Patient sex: F
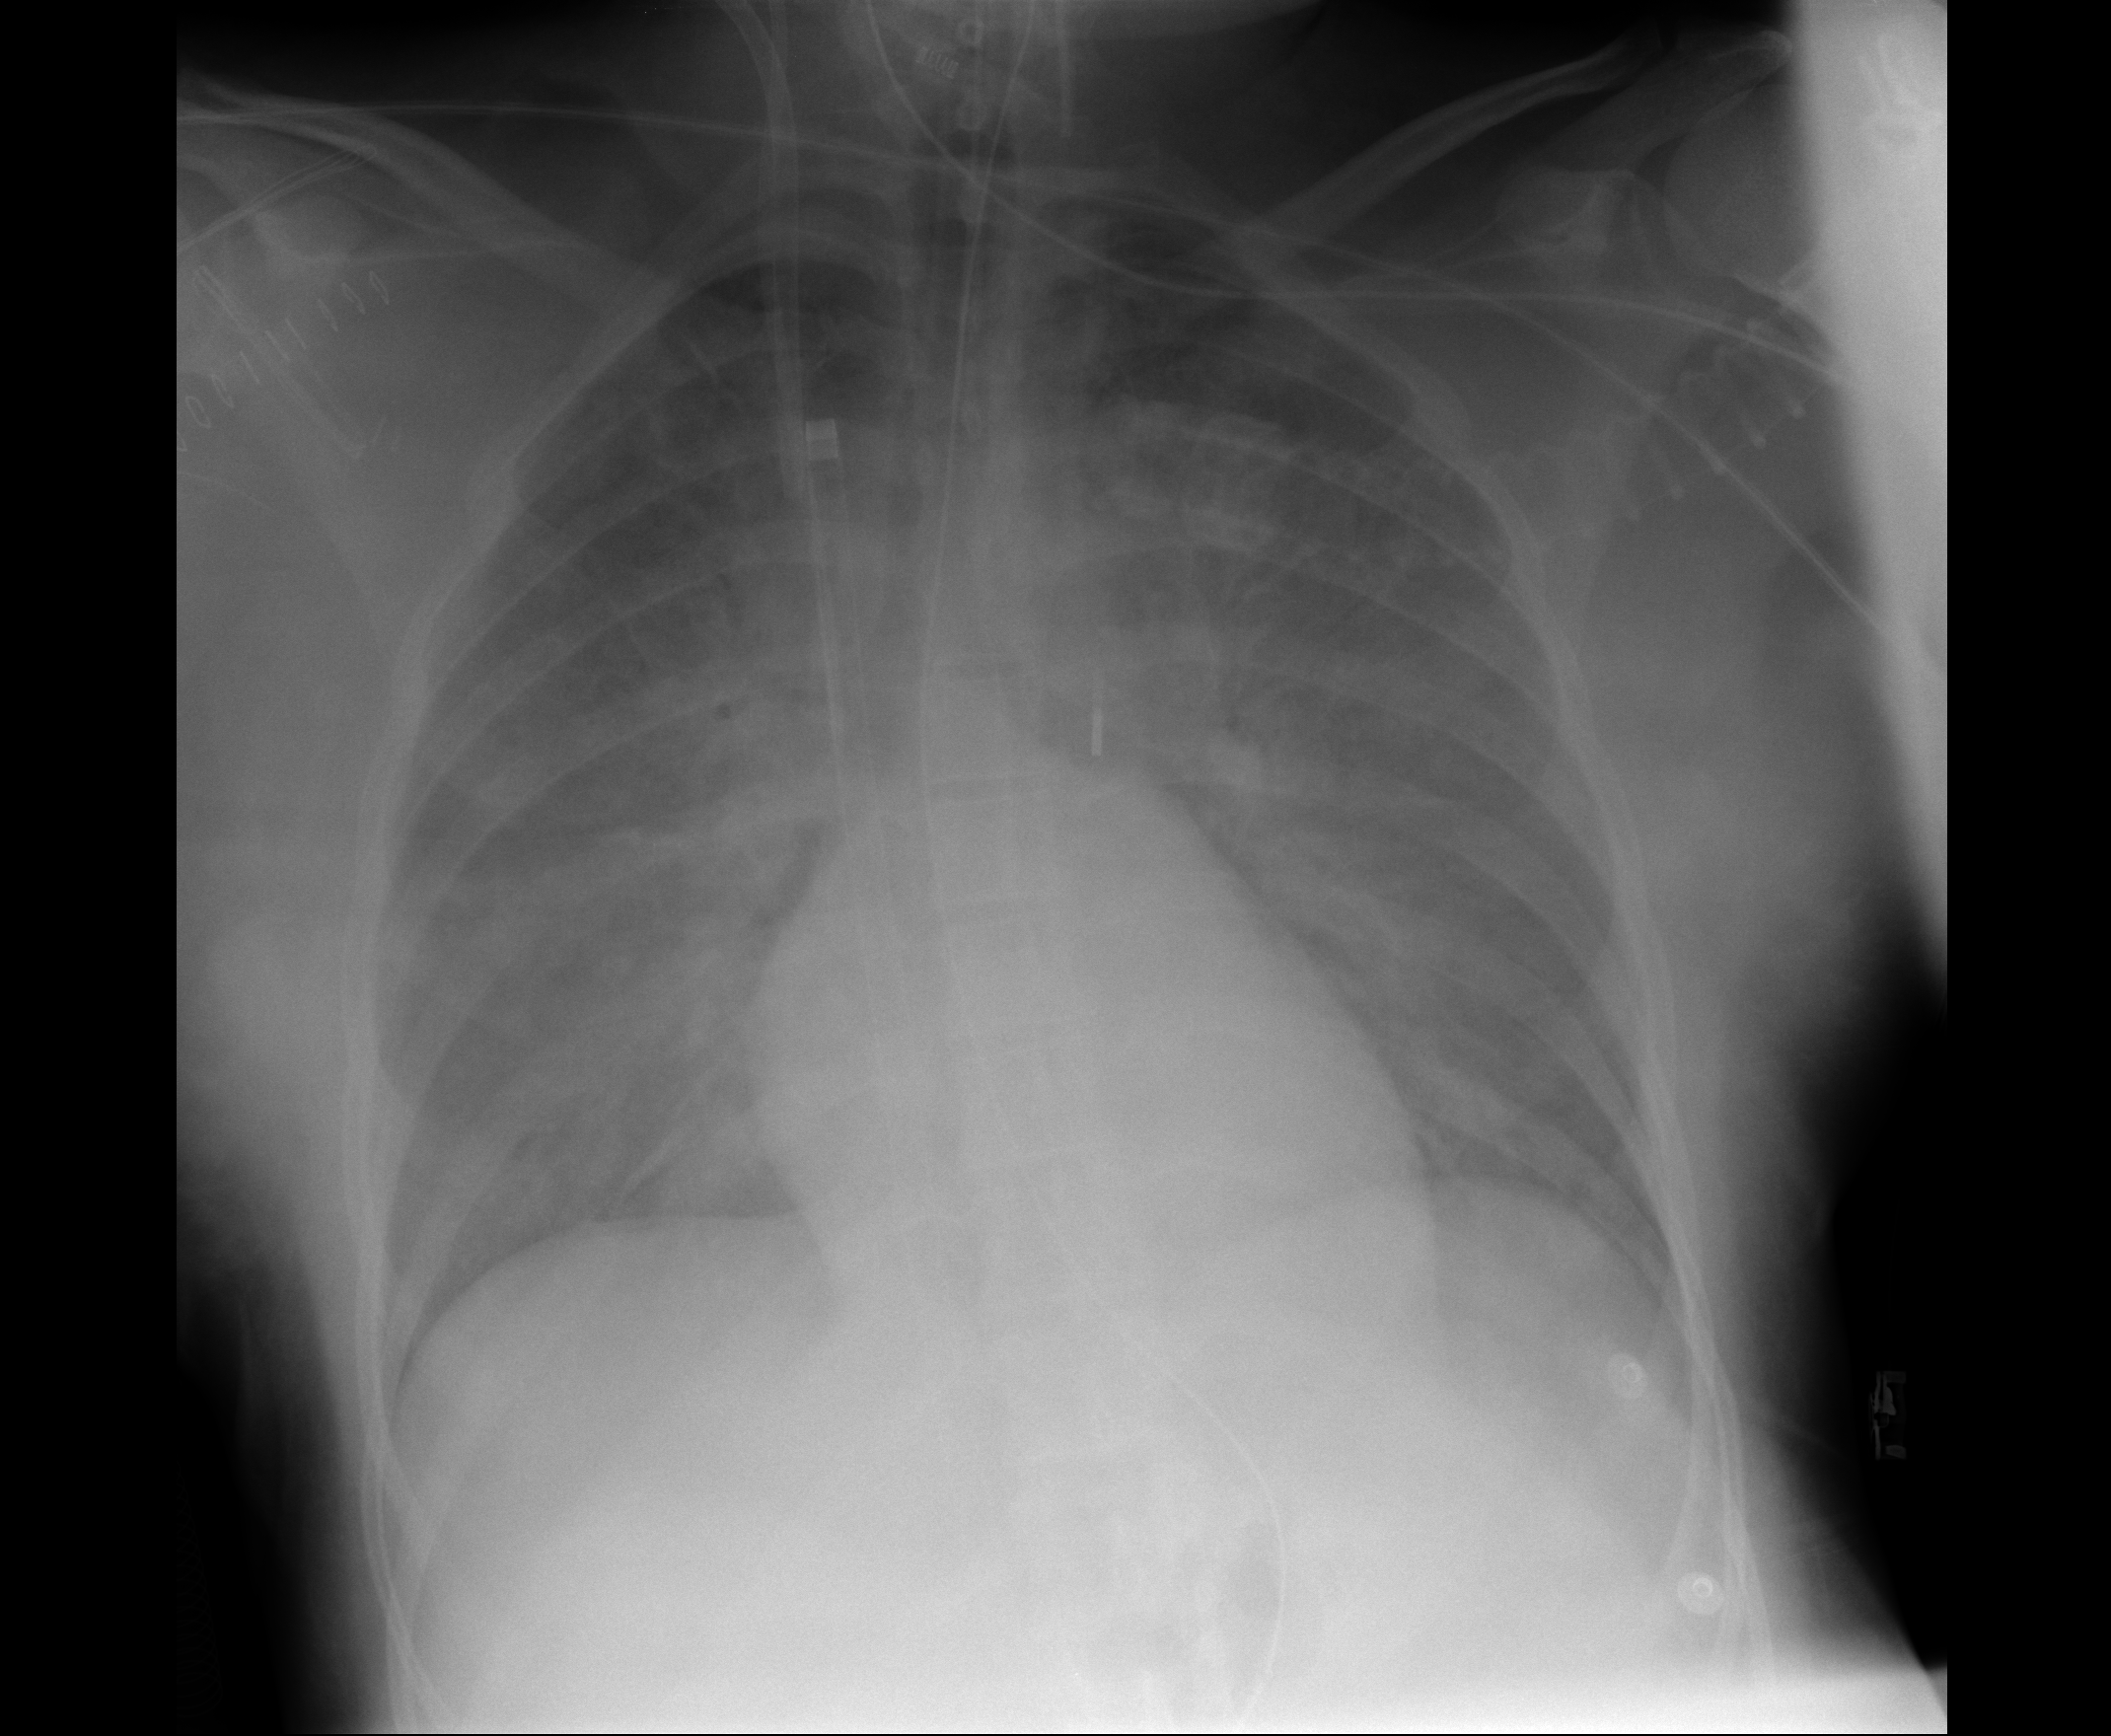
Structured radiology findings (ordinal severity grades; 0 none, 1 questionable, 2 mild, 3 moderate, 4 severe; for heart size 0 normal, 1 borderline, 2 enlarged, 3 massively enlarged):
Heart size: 0
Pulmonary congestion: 4
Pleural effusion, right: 0
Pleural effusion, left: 1
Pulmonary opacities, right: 3
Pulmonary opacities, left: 3
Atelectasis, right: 2
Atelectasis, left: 2